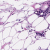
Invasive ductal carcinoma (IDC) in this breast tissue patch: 0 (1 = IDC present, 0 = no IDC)